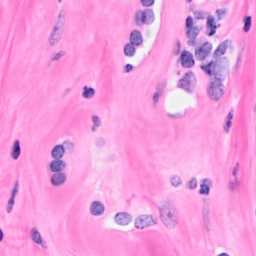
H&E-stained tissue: Breast